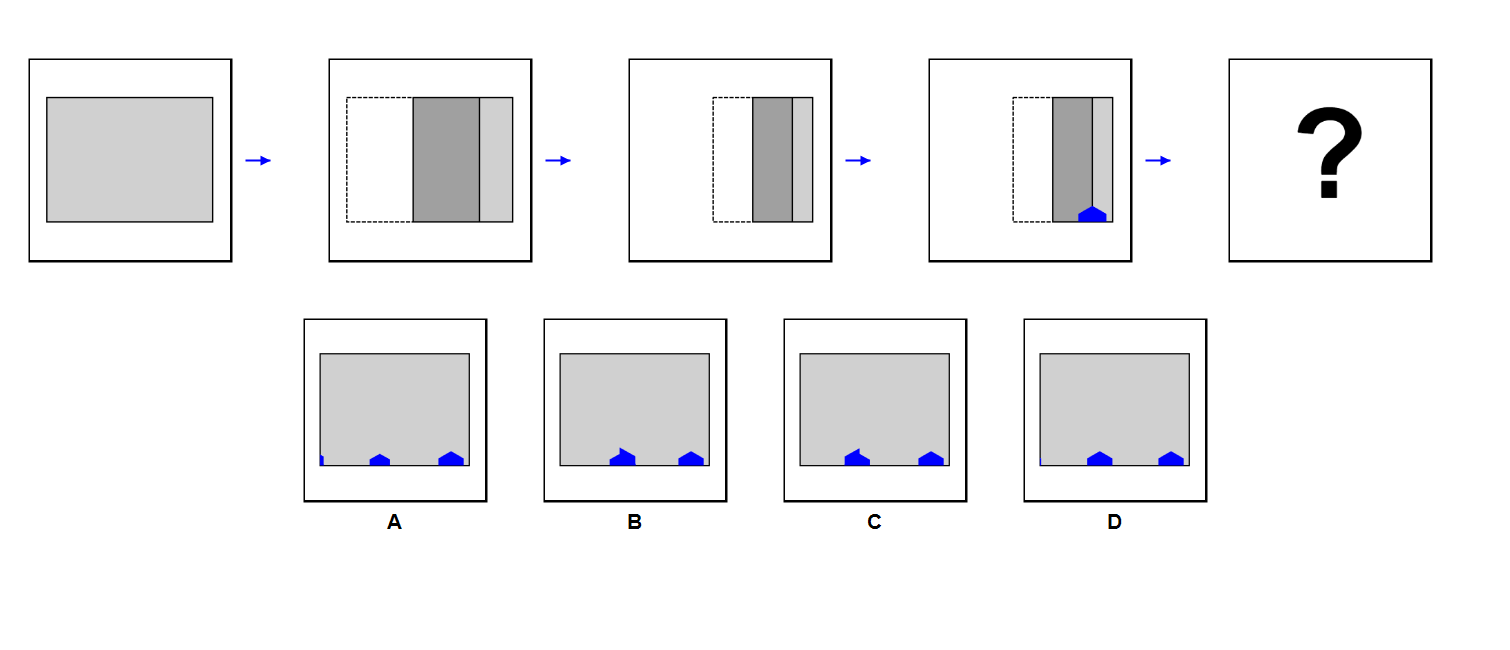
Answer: D